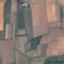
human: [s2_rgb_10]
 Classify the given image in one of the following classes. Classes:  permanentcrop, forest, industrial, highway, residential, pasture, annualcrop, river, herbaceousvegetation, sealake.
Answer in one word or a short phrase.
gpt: PermanentCrop